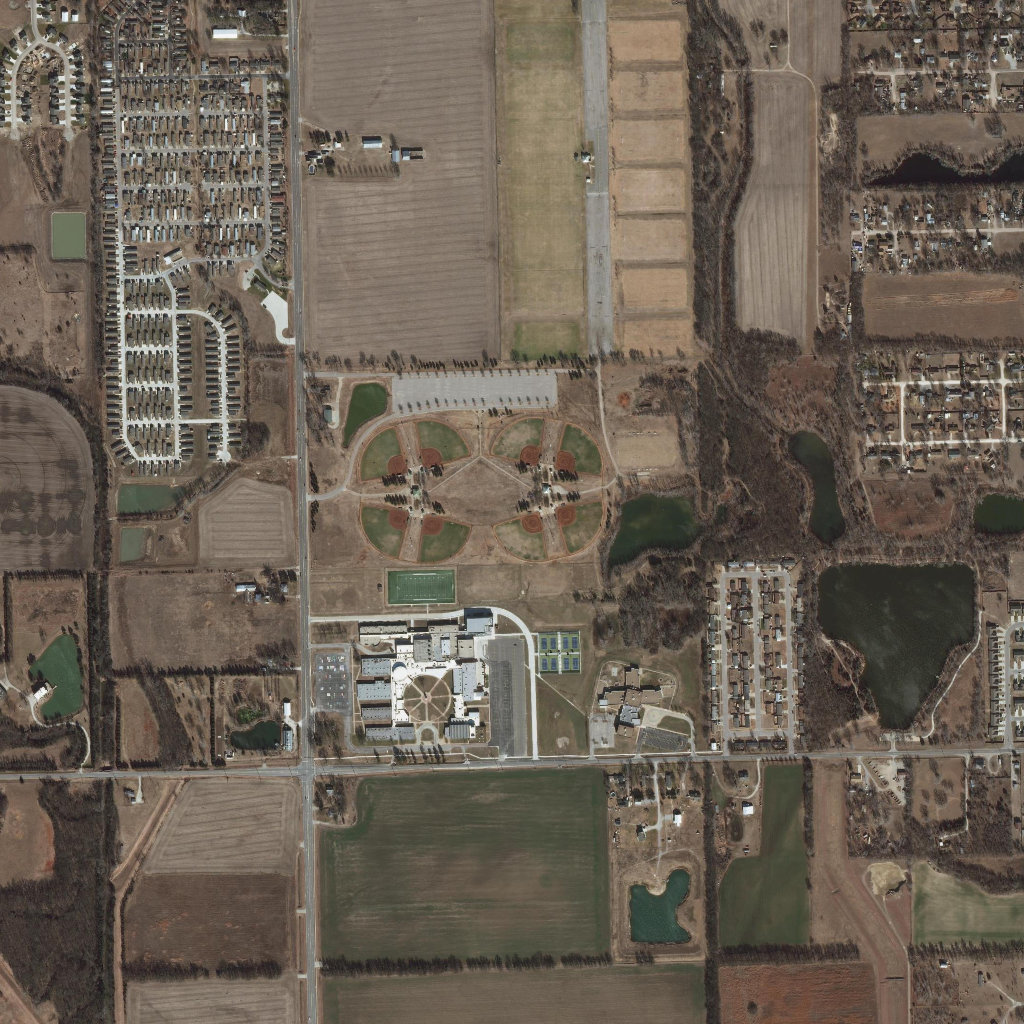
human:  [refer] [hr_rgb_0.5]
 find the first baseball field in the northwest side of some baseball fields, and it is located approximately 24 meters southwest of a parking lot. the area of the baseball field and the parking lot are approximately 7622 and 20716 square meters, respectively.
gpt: <box>[[33, 41, 39, 47, 0]]</box>

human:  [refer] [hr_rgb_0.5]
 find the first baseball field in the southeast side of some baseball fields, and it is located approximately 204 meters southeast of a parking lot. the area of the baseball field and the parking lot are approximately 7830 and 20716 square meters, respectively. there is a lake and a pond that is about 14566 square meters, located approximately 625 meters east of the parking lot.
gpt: <box>[[54, 48, 59, 54, 0]]</box>